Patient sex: M
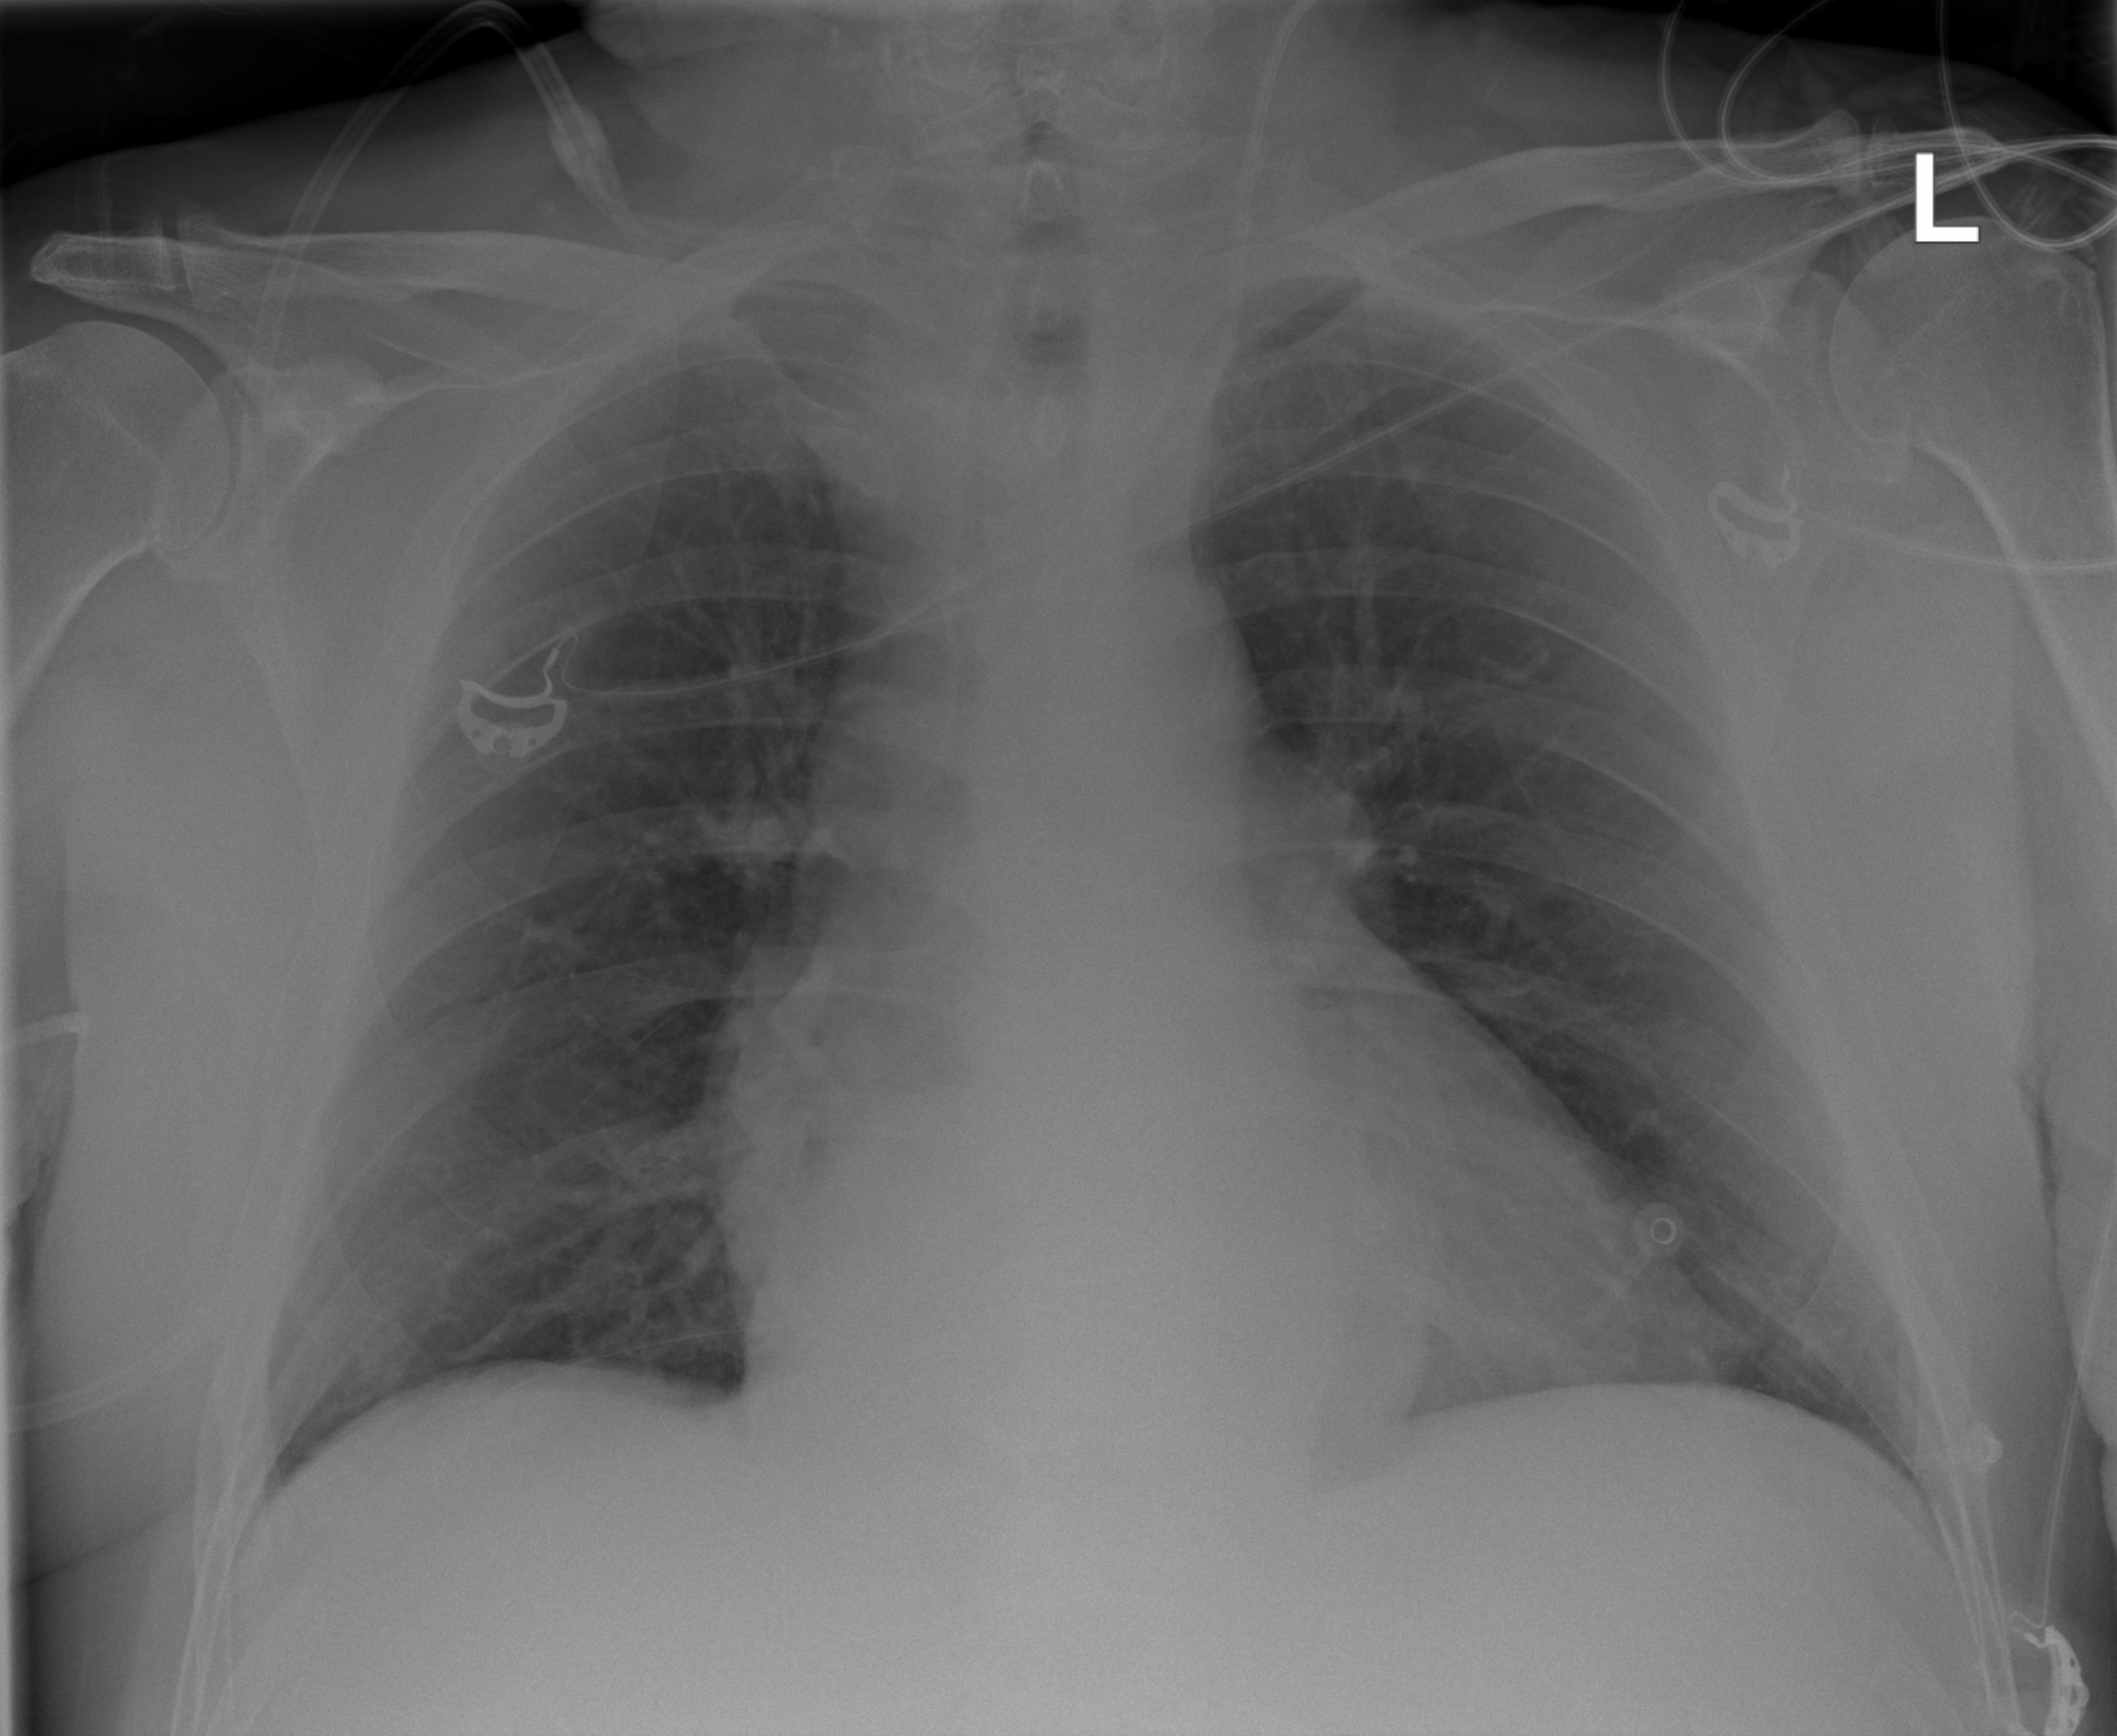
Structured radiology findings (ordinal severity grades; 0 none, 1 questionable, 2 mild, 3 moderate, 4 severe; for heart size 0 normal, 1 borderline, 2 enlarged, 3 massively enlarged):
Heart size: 2
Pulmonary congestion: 1
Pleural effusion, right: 0
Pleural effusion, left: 0
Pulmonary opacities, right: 0
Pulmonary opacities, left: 0
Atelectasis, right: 1
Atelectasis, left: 1